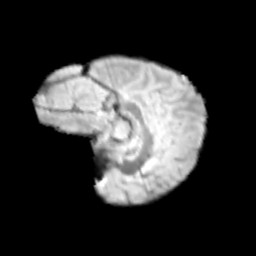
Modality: T2w
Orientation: sagittal
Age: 11
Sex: female
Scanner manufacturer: siemens
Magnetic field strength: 3 T
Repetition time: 3.8 s
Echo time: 0.07 s